Question: My understanding is that under ARC local variables should be cleared (set to 0). However, I have a simple situation where when using a __block modifier the local variable isn't getting cleared.
Here is some a simple unit test that shows the problem.
'''
- (void)testARCLocalVarClear
{
FLPuzzleManager *puzzleManager = [[FLPuzzleManager alloc] init];
__block bool loadDone;
NSLog( @"value of loadDone = %d", loadDone );
STAssertFalse( loadDone, @"ARC should have set loadDone to 0" );
}
'''
I was trying to do this as part of a larger unit test that needed the __block variable. I paired it down to this very simple example.
Should I expect ARC to clear the __block variable in this case?

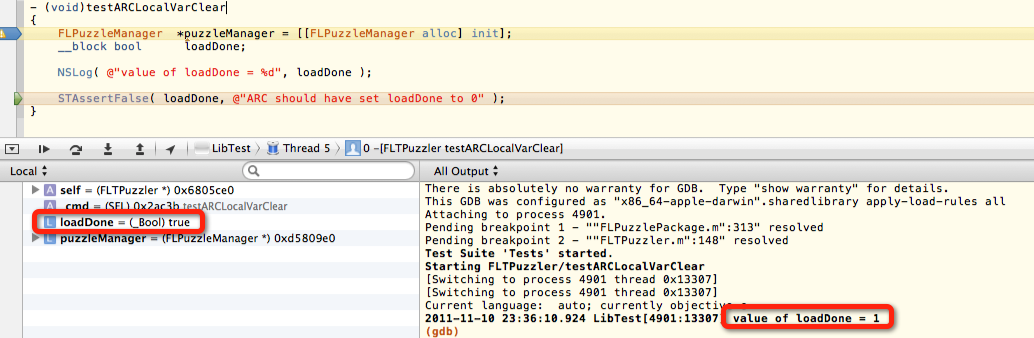
Answer: My understanding is that ARC will automatically initialize stack local variables iff they are pointers to retainable objects they have strong, weak, or autoreleasing qualification.
So all other locals, including primitives like what you have here, are going be uninitialized like always.